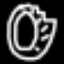
Label: donut